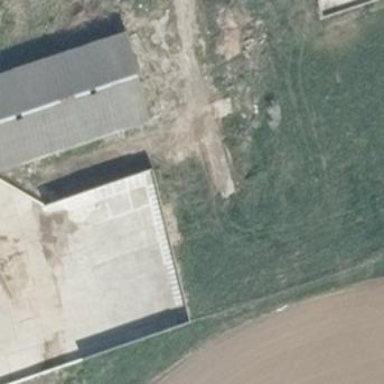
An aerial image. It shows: Farm auxiliary building.